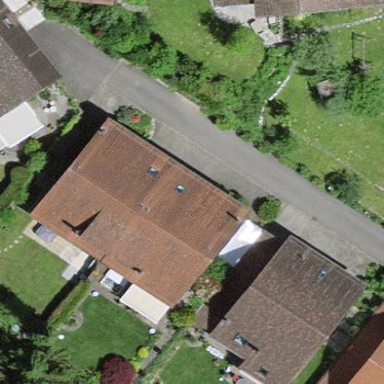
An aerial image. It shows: Semidetached house.